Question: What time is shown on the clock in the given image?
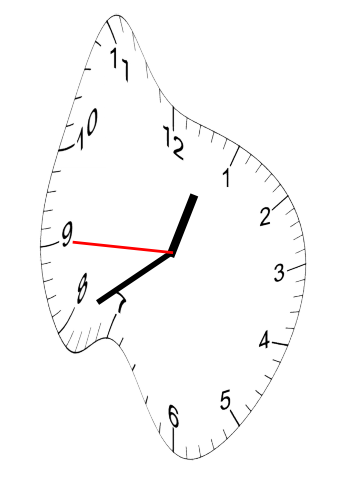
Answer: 12:39:45